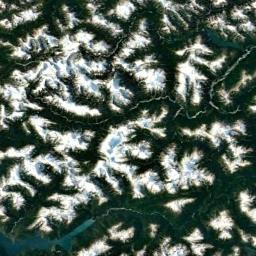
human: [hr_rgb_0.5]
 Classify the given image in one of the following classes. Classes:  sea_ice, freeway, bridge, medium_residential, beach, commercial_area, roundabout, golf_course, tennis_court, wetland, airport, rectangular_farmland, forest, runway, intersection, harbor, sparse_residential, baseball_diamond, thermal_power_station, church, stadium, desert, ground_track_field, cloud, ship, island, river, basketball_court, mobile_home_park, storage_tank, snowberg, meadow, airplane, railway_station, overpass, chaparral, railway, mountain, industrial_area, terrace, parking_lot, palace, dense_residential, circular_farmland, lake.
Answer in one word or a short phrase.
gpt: snowberg